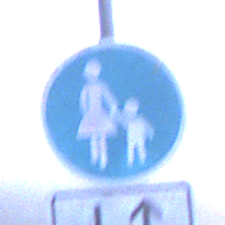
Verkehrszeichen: Gehweg
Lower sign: RichtungsangabeDurchPfeile8
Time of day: SunriseSunset
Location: Outdoor (Urban)
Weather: Overcast
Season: NotSpecified
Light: Natural